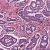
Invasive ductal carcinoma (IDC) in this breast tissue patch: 1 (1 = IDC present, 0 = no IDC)